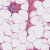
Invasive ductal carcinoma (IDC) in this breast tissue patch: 1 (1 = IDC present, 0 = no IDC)